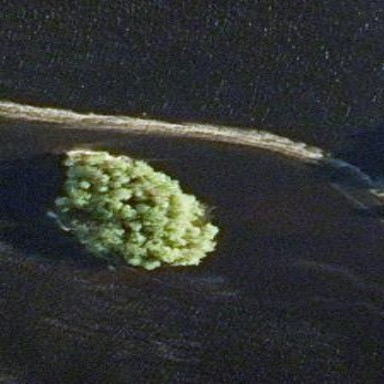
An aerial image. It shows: Islet.